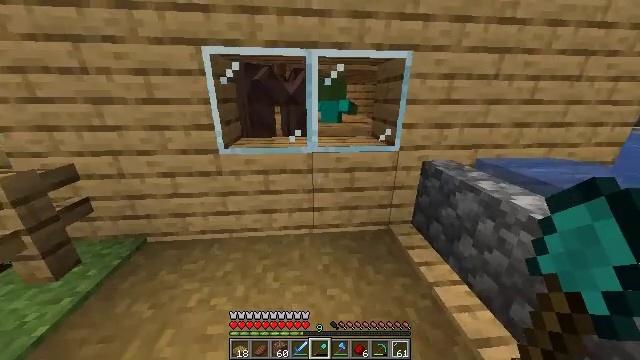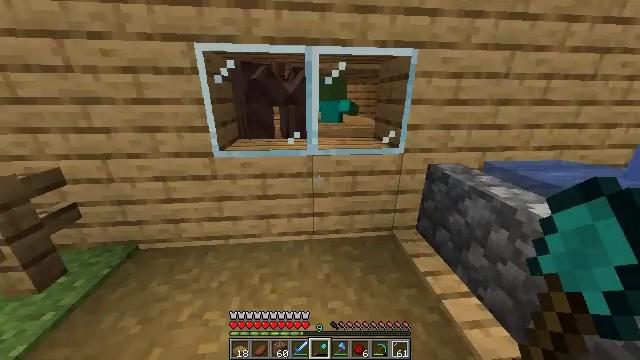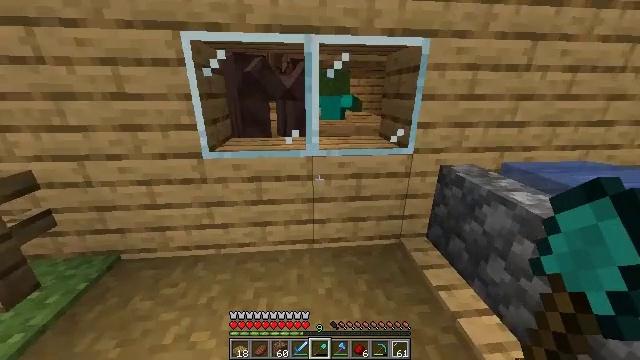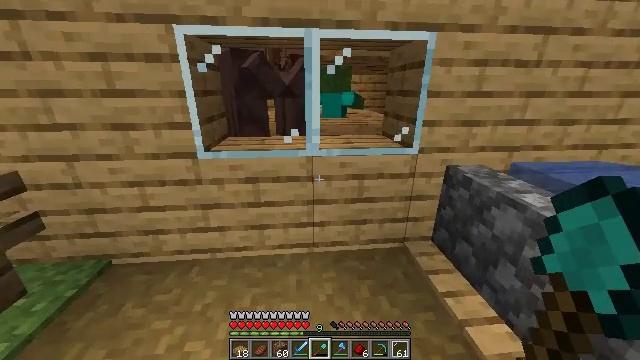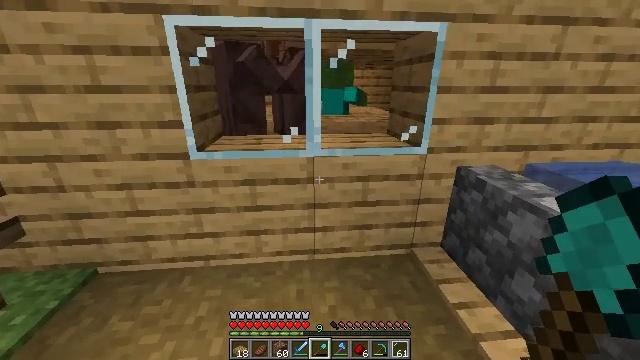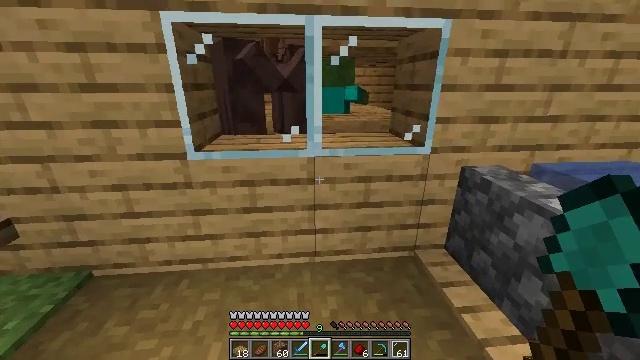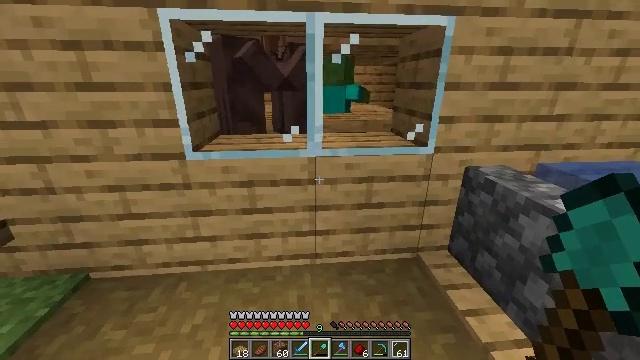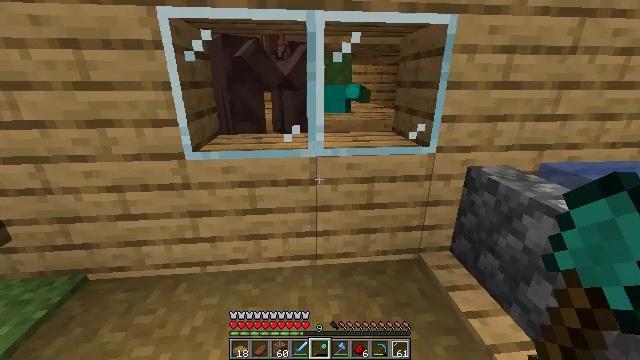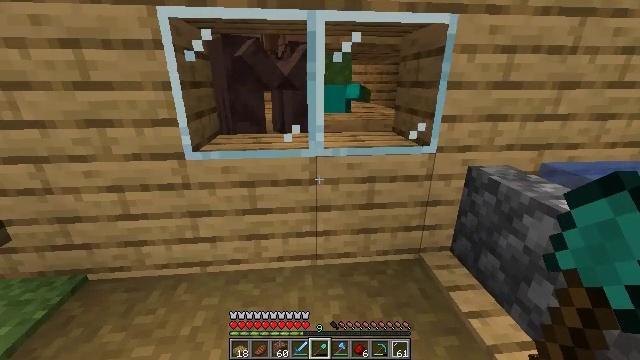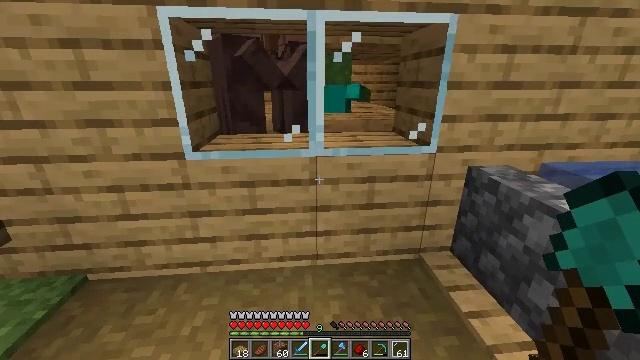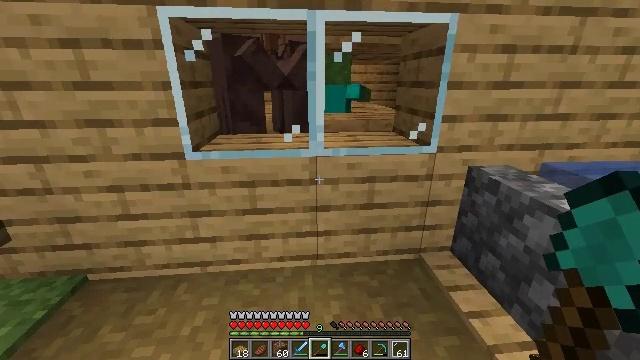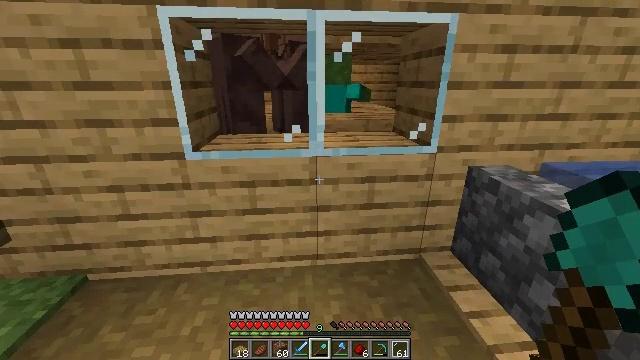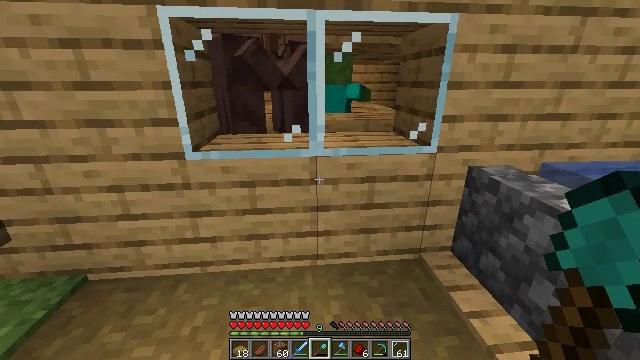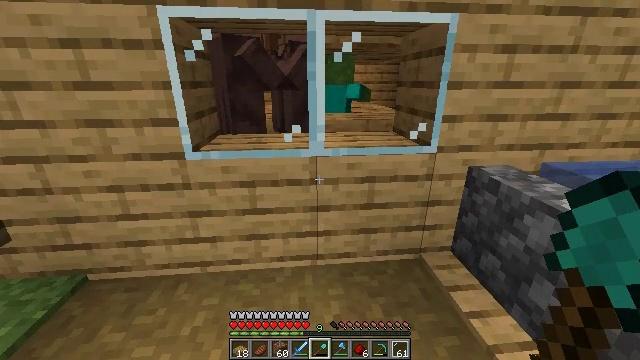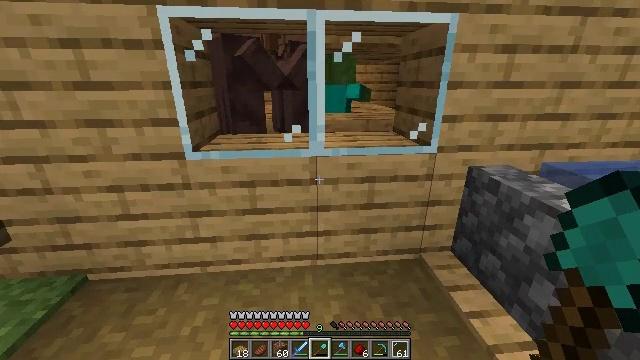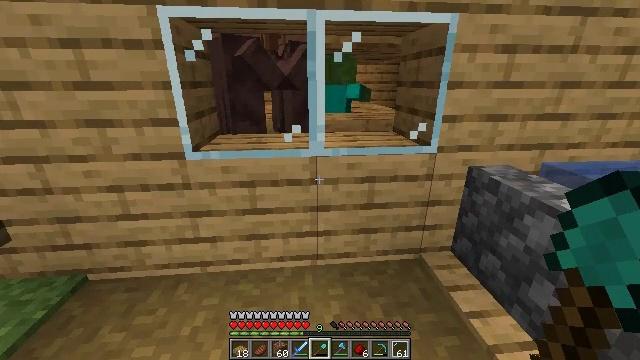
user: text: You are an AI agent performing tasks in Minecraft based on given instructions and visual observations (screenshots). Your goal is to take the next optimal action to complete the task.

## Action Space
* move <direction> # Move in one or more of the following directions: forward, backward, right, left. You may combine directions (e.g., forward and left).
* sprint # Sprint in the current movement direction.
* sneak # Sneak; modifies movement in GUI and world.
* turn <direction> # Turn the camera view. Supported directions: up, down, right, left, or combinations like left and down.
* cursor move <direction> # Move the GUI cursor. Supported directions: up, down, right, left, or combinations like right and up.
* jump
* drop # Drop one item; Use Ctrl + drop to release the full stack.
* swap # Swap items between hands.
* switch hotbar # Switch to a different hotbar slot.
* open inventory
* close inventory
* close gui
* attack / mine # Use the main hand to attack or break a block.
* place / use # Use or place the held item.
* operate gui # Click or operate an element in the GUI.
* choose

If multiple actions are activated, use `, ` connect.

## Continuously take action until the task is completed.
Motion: motion action
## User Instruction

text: Collect carrots by breaking the crop.
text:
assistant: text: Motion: no_op
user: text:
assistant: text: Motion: no_op
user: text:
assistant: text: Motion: no_op
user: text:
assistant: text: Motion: no_op
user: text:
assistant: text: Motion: no_op
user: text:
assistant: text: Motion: no_op
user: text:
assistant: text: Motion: no_op
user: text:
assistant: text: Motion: no_op
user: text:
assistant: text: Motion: no_op
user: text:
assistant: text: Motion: no_op
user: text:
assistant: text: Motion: no_op
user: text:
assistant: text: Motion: no_op
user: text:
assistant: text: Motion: no_op
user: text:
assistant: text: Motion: no_op
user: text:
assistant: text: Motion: no_op
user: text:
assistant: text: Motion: no_op
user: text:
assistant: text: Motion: no_op
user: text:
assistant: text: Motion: no_op
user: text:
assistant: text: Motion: no_op
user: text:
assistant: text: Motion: no_op
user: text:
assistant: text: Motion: no_op
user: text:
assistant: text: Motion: no_op
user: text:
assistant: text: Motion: no_op
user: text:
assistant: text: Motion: no_op
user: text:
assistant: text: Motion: no_op
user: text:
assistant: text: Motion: no_op
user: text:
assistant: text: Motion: no_op
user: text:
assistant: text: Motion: no_op
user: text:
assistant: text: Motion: no_op
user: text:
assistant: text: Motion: no_op